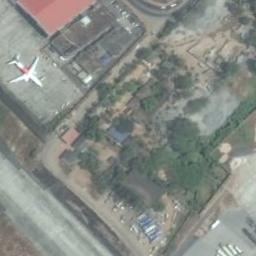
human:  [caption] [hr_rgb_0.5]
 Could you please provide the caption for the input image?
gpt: An airplane is on the runway beside many buildings and trees .

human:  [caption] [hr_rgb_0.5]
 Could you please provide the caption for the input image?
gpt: An airplane parked on the side of the brick-red building .

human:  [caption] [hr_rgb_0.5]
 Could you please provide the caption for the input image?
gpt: A plane with the red mark parked on the open area and sone trees in front of it .

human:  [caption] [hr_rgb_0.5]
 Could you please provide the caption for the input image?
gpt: An airplane parked on an open lot with many buildings and trees next to it .

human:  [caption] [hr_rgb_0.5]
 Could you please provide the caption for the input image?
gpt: A plane is in the parking lot between buildings and trees .